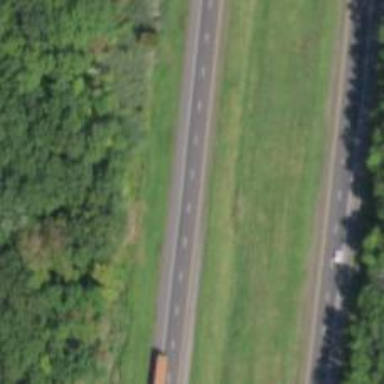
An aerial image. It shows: Motorway.